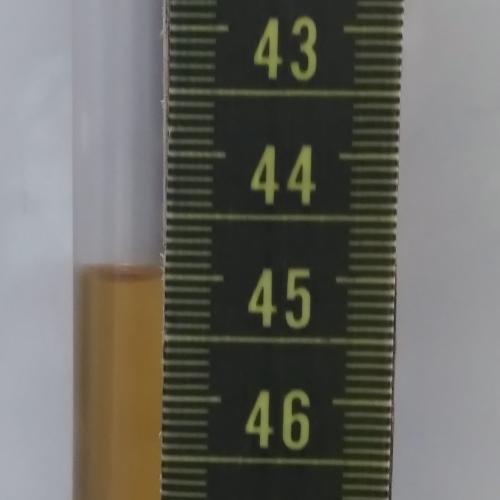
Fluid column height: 45.0 cm